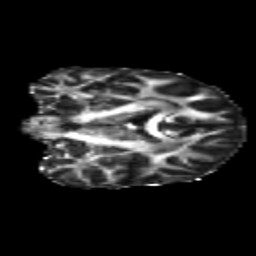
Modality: FA
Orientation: coronal
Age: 38
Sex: female
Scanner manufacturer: siemens
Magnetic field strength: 3 T
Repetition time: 1.8 s
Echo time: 0.07 s